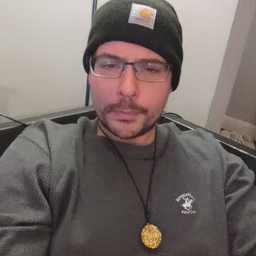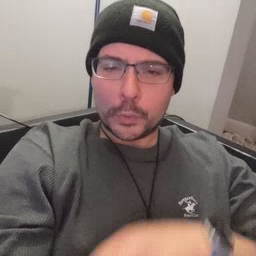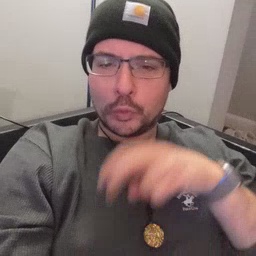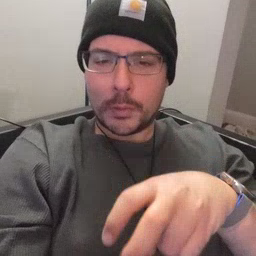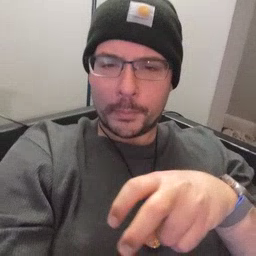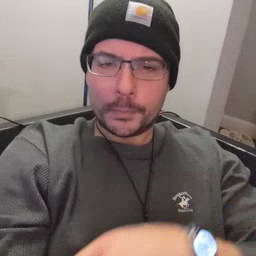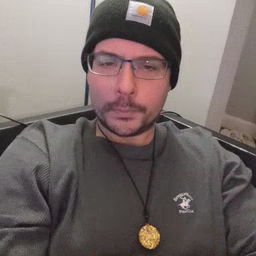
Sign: jump